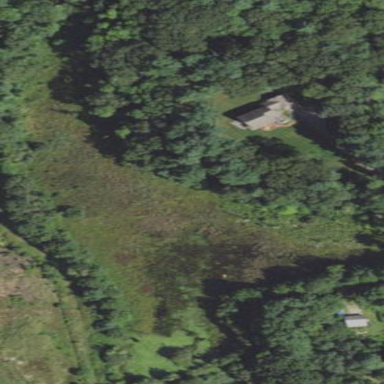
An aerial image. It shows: Beautiful wet meadow natural wetland.